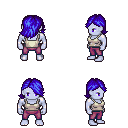
a pixel art fantasy rpg character, male body template, dark elf, purple skin, white pirate shirt, magenta pants, blue swoop hairstyle, four views (front, back, left, right), 2x2 character sprite sheet, small pixel art, hard edges, no anti-aliasing